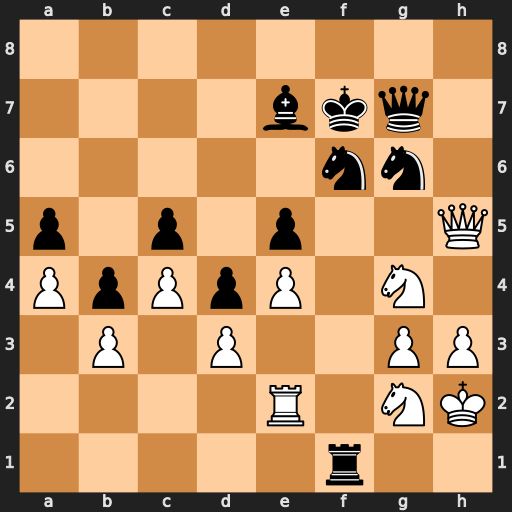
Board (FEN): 8/4bkq1/5nn1/p1p1p2Q/PpPpP1N1/1P1P2PP/4R1NK/5r2
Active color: w
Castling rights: -
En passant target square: -
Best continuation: Nxe5+ Ke8 Qxg6+ Qxg6 Nxg6